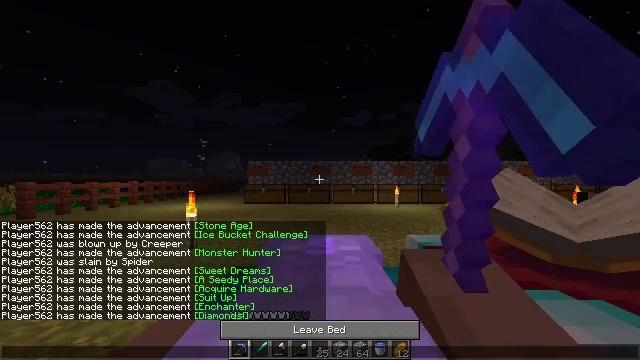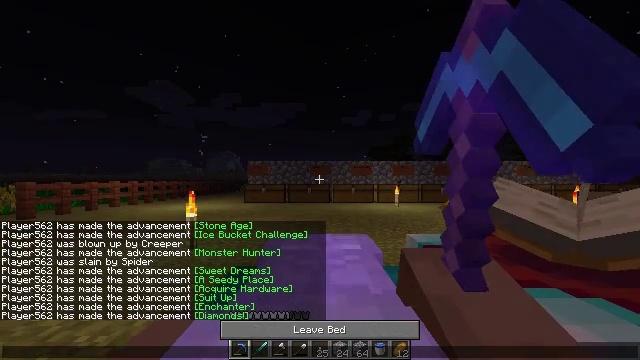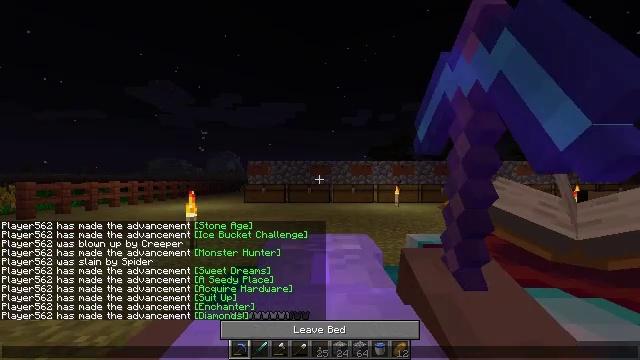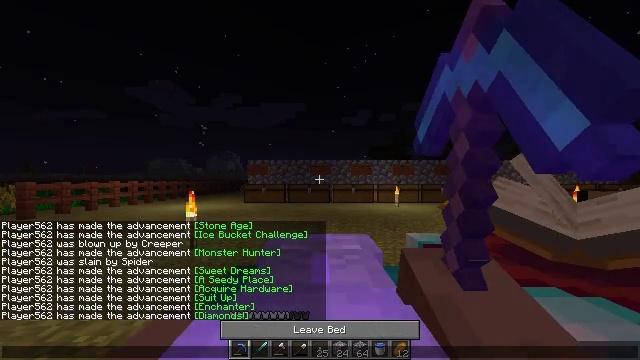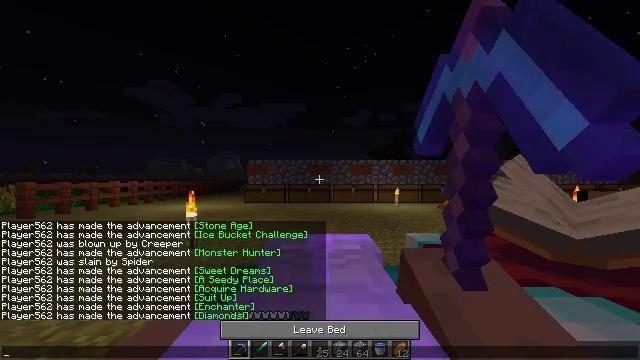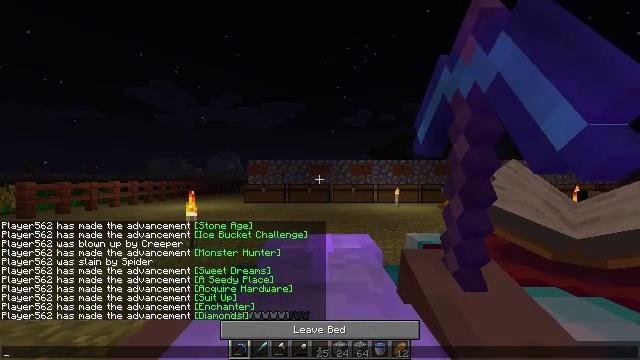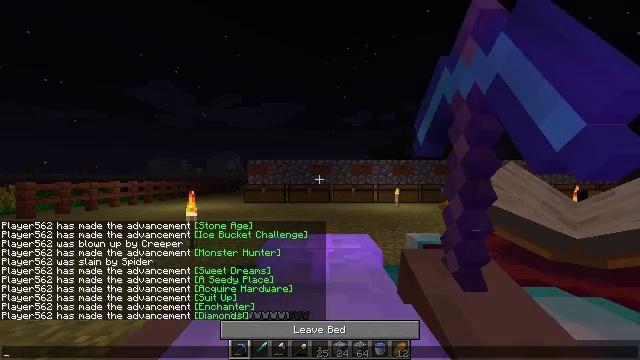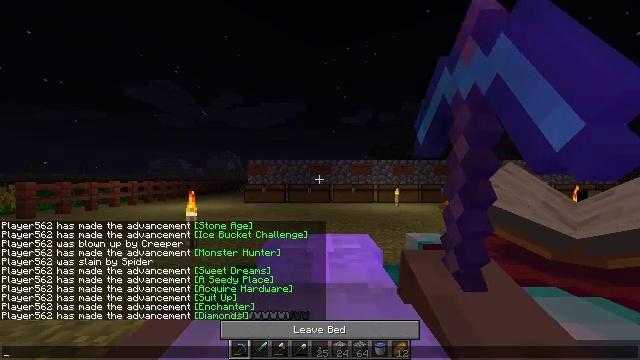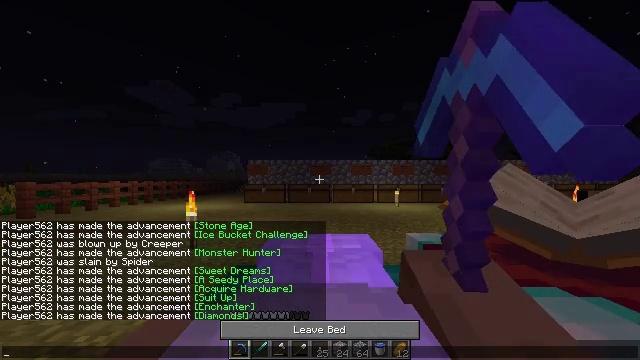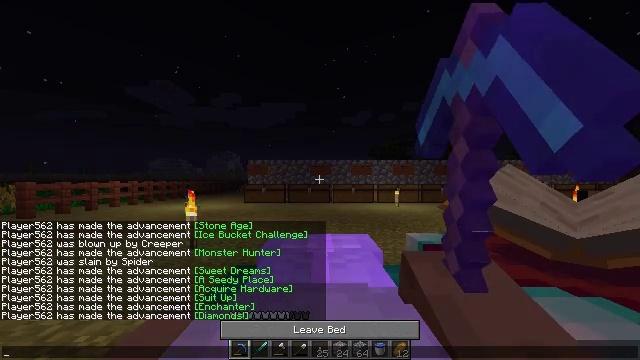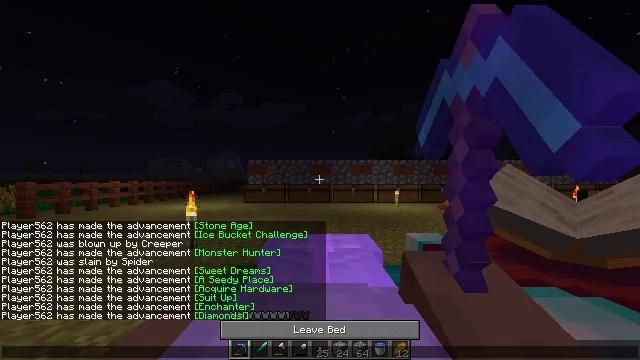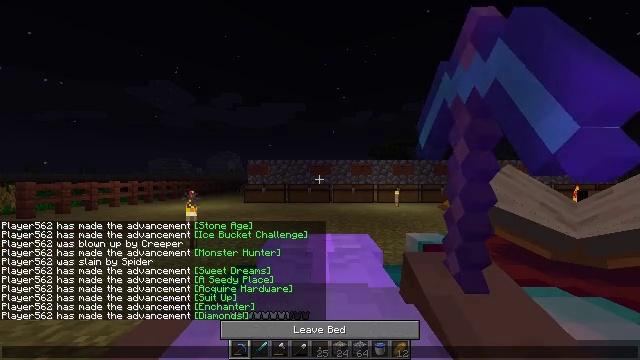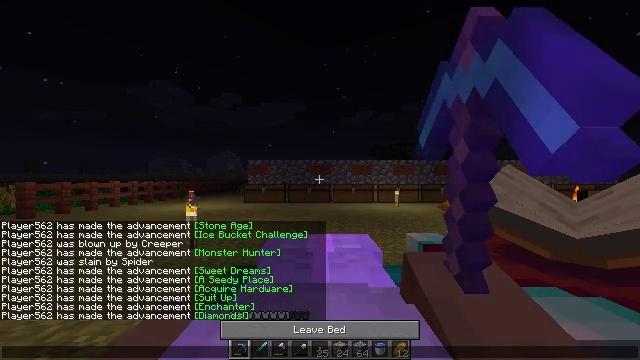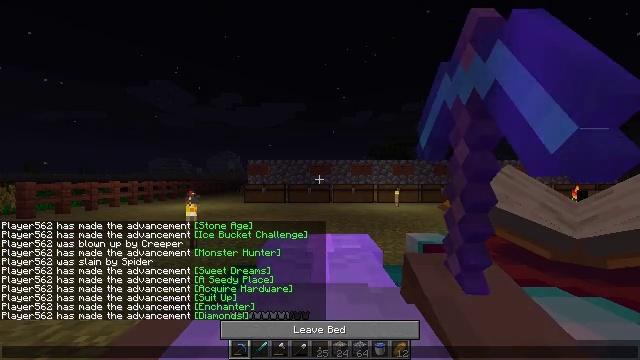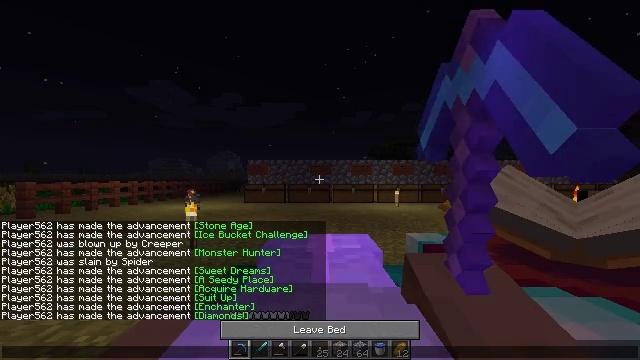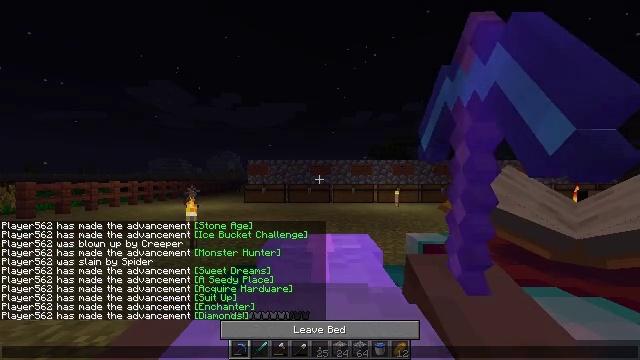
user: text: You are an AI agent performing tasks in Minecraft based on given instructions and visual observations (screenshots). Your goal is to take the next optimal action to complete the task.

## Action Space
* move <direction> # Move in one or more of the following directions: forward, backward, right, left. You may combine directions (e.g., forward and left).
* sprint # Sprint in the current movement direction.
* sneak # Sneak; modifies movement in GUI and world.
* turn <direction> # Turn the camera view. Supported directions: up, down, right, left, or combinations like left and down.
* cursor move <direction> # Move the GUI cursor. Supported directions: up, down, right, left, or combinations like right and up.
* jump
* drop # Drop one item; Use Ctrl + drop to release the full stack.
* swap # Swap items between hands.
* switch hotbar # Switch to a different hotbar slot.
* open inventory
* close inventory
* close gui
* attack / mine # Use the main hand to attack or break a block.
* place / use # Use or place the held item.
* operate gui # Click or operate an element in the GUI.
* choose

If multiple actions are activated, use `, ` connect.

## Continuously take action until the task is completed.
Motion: motion action
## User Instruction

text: Remove the tall grass to clear the area.
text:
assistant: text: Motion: no_op
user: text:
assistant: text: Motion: no_op
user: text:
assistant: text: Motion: no_op
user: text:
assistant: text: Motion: no_op
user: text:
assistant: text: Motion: no_op
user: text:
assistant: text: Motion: no_op
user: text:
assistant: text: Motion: no_op
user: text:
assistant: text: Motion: no_op
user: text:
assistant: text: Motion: no_op
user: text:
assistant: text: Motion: no_op
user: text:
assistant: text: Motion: no_op
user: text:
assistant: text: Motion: no_op
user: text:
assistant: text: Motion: no_op
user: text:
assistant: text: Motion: no_op
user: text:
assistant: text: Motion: no_op
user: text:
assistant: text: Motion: no_op
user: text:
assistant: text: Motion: no_op
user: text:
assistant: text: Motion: no_op
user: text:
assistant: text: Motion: no_op
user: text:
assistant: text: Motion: no_op
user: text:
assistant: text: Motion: no_op
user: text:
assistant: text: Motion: no_op
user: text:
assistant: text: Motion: no_op
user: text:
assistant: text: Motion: no_op
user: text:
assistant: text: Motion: no_op
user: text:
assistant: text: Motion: no_op
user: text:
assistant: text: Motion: no_op
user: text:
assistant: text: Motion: no_op
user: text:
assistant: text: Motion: no_op
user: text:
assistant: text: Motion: no_op